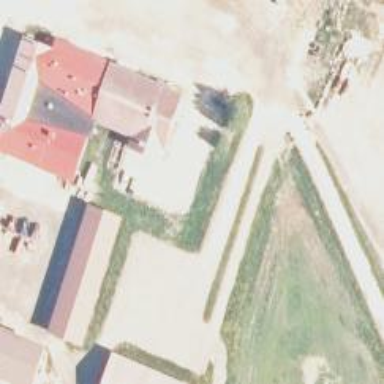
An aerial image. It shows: Farm auxiliary building.